Question: I am trying to pull my applications databases files, I can see that I have all the permissions in the database file "-rwxrwxrwx", which I provided by chmod -r 777 /data/data/com.example.myapp, but I am not able to, I constantly get the above error when I try to pull it and moreover the device manager keeps crashing.
The error that I get:
> [2015-07-19 19:48:44 - ddms] transfer error: Permission denied[2015-07-19 19:48:44] Failed to pull selection: Permission denied
I am using Android Studio, my device has root access and I am on a mac.
This is what I am trying to pull:

Edit: When I run the following command I get this error 'Package 'com.example.hackbot' has corrupt installation' :
'''
run-as com.example.hackbot chmod /data/data/com.example.hackbot/databases/HackBotDB
'''
Any help is valuable.
Cheers
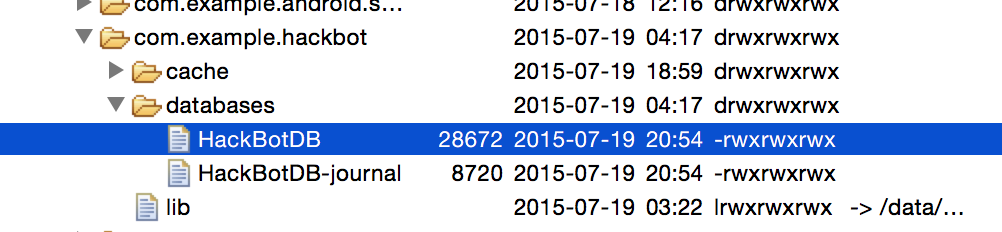
Answer: The adb shell linux user and your app linux user are different. So, for security reason, you can't get private app data from adb, but you can make a copy as you did. I agree, it's messy and unclean but it's been designed that way. So my suggestion is to add <URL> to your app. You can monitor your DB from Chrome, as well as getting other debug infos.